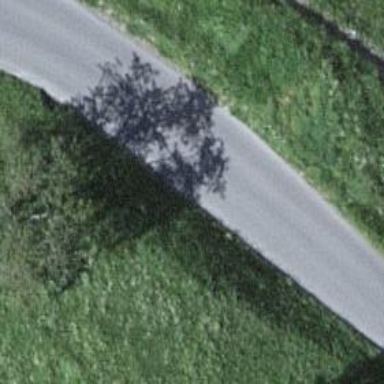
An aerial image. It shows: Tertiary road with asphalt surface.